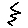
Label: zigzag